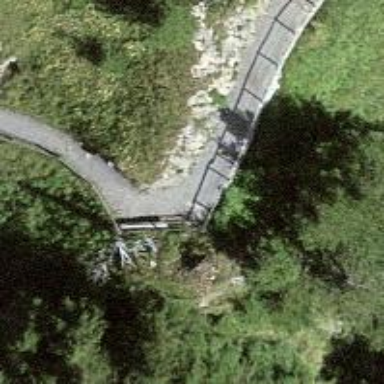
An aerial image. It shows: Bench.